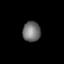
Tissue: lung
Cell type: Others
Senescence score: 0.2325
Nuclear area (px): 352
Mean DAPI intensity: 114.991